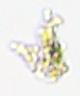
Label: Detritus